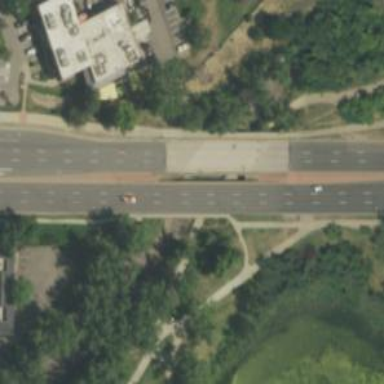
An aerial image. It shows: Primary highway bridge with asphalt surface. It has separate sidewalks.